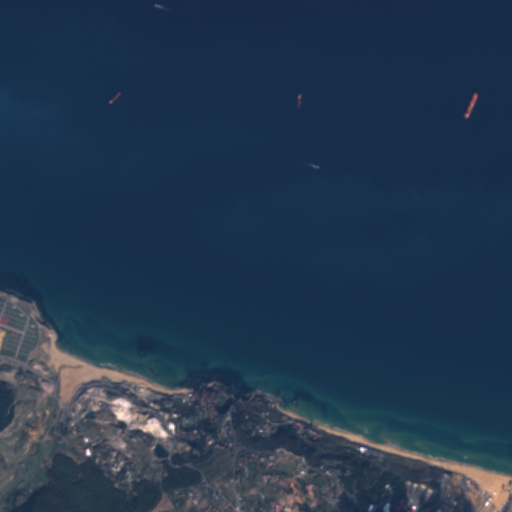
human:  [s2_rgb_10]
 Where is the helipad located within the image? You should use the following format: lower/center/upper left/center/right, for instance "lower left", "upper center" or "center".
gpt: The helipad is located in the lower right of the image.
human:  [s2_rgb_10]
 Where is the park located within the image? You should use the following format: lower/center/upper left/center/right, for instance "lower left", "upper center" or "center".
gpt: The park is located in the lower center of the image.
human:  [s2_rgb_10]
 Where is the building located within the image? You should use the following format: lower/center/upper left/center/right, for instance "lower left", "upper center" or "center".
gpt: There is no building in the image.